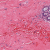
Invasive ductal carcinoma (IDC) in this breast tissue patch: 0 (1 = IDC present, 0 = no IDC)